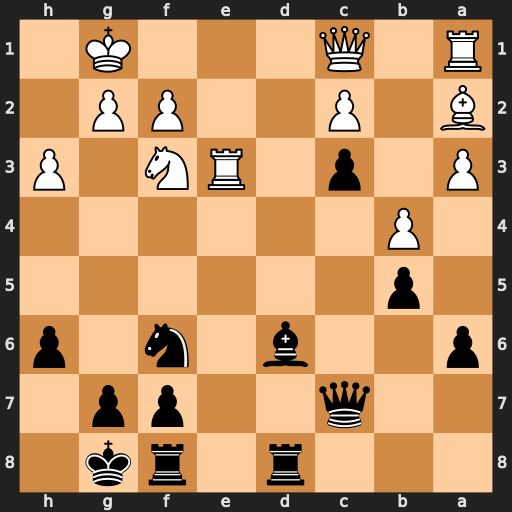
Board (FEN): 3r1rk1/2q2pp1/p2b1n1p/1p6/1P6/P1p1RN1P/B1P2PP1/R1Q3K1
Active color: b
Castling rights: -
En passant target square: -
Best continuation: Bf4 Qf1 Bxe3